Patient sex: M
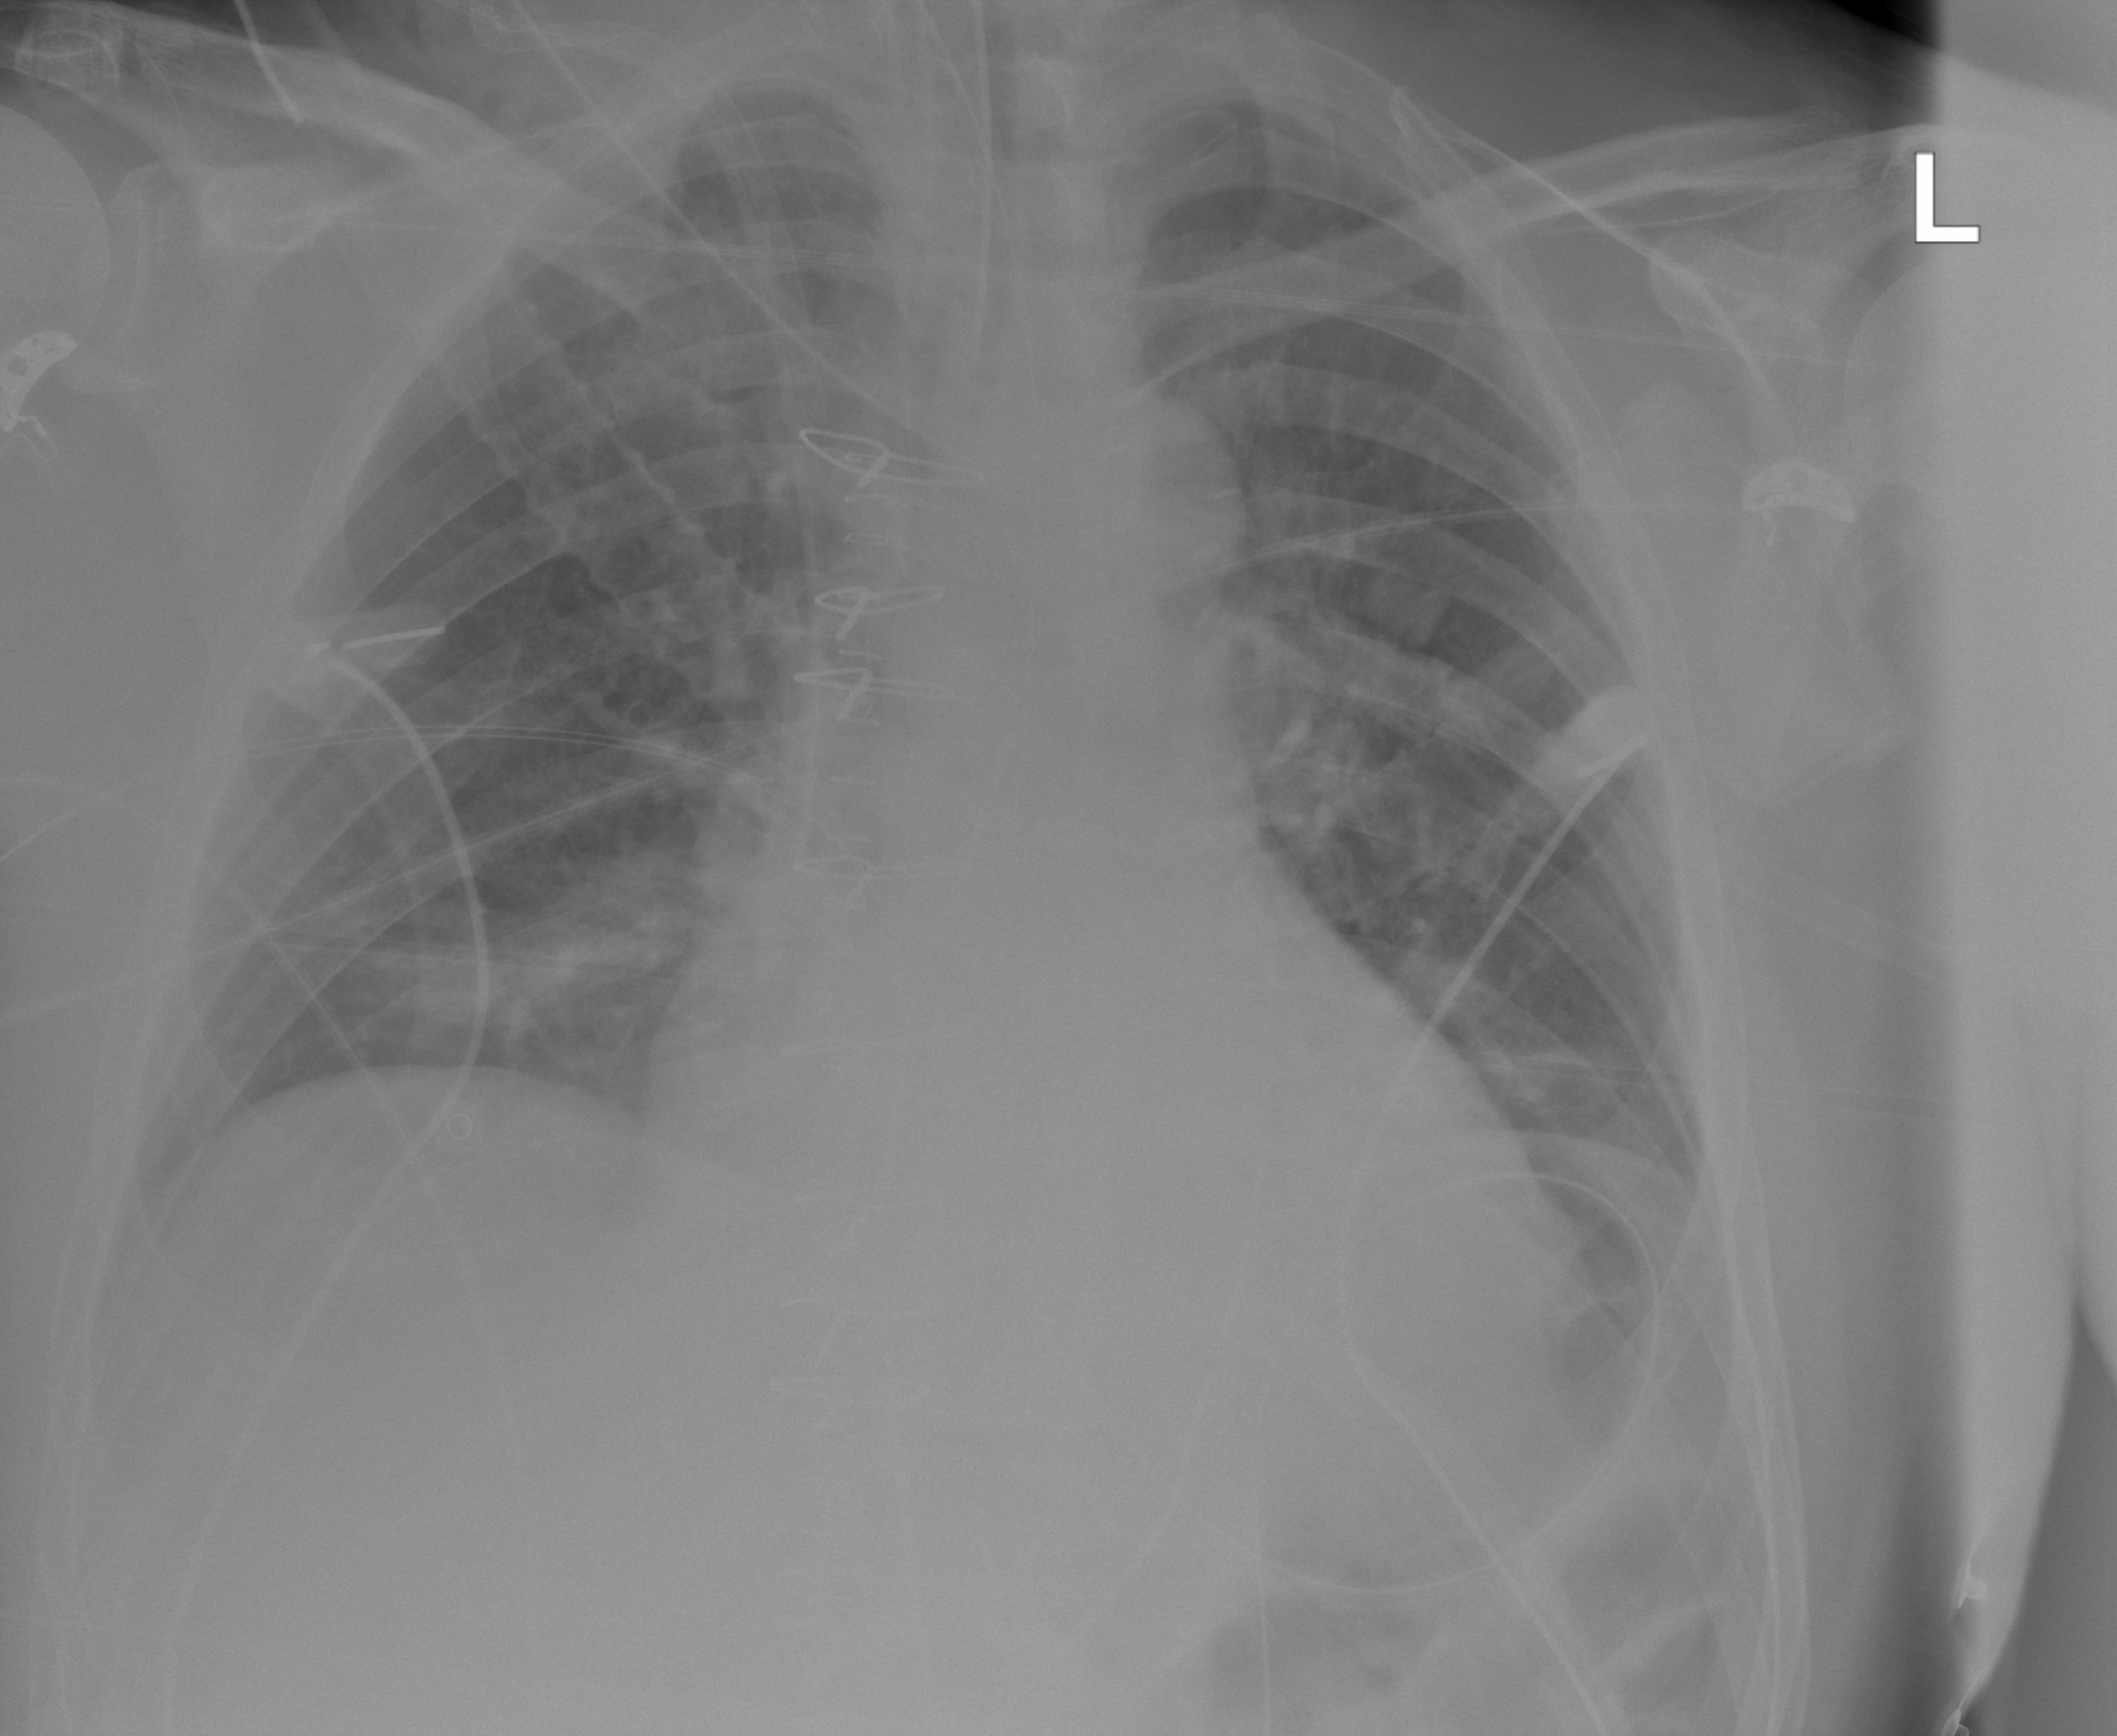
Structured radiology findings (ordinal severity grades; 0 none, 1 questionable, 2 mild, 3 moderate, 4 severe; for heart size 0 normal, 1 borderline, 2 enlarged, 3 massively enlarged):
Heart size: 1
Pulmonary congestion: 0
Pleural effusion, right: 0
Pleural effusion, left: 0
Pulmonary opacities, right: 0
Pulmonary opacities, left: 0
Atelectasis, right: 2
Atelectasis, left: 2